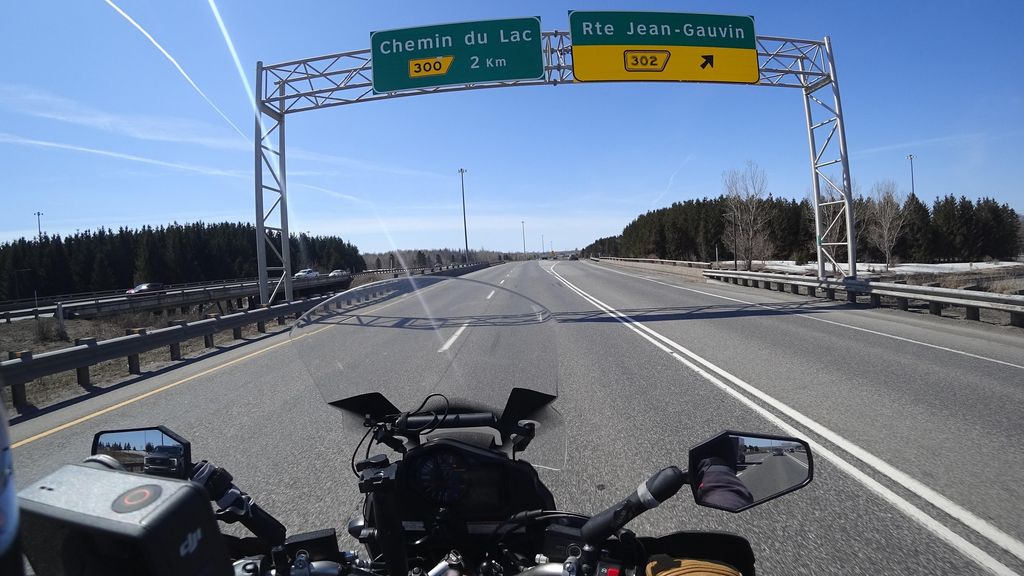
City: quebec_city